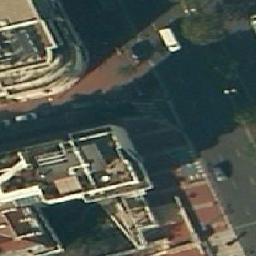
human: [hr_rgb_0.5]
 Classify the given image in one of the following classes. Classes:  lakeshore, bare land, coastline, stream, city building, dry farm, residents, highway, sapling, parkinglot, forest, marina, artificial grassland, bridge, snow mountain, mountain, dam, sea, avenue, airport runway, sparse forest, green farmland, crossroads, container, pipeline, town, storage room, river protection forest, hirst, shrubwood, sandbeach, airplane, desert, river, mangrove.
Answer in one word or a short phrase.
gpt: city building